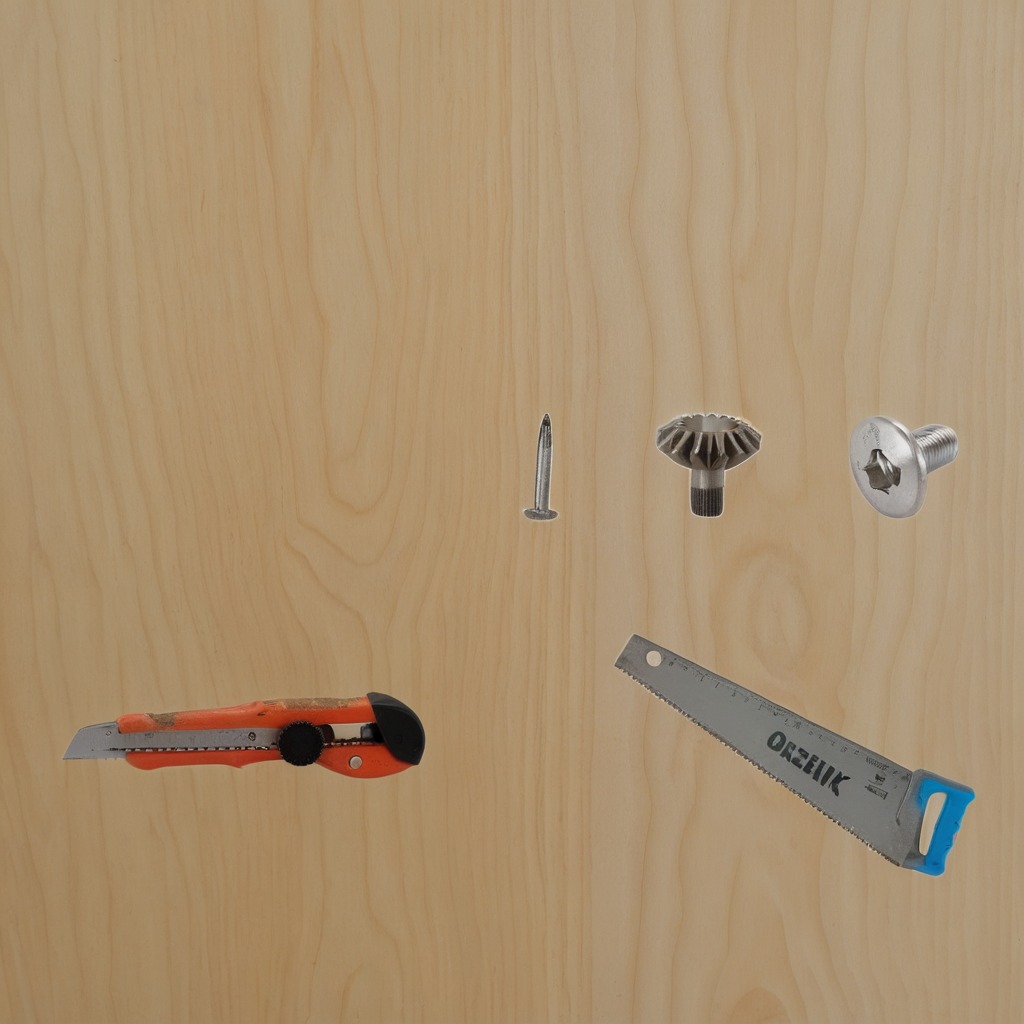
A steel gear with teeth, a utility knife, a metal machine screw, an iron nail, and a handheld metal saw are lying on the plywood surface.